Question: I have an entity model of an Oracle data source over which I have no control. Using this model I query a particular view to see get all volume price breaks for a given product:

As you can see, this view has no primary key. Here is the LINQ I am using:
'''
var db = GetOracleDataContext();
var result = db.ITEMPRICEBREAKS_V.Where(p => p.STOCKNO == stockId).ToList();
'''
This works to some degree, but instead of returning four distinct records with their own quantities and pricing, it returns four records, each with the pricing and quantities of the first record ($4800, 0, 2).
I have no control over this view. Is there another way I can structure my LINQ query so that I can get the four distinct values?
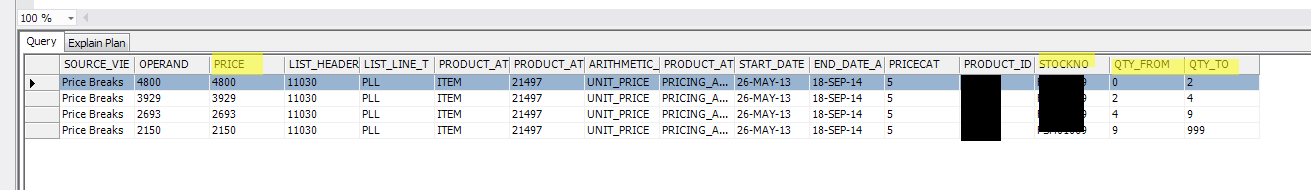
Answer: Select only the fields you care about and use Distinct(). For example:
'''
var result = db.ITEMPRICEBREAKS_V
.Where(p => p.STOCKNO == stockId)
.Select(p => p.Price)
.Distinct()
.ToList();
'''
However, I'd strongly recommend, along with the other commenters, that you get a primary key involved.